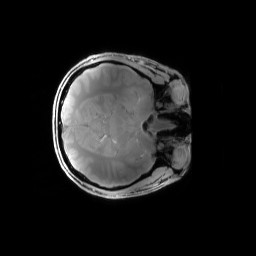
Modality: PDw
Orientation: axial
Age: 30
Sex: male
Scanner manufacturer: siemens
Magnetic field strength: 6.98 T
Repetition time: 1.3 s
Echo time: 0.00231 s